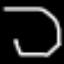
Label: octagon